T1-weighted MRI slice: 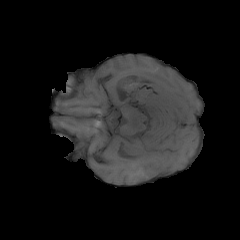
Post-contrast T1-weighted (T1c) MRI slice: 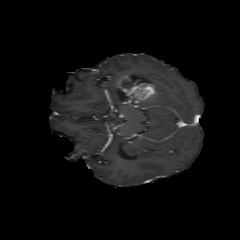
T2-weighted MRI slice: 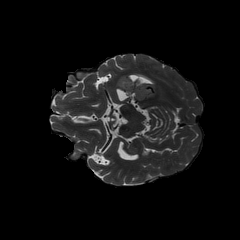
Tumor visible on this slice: yes